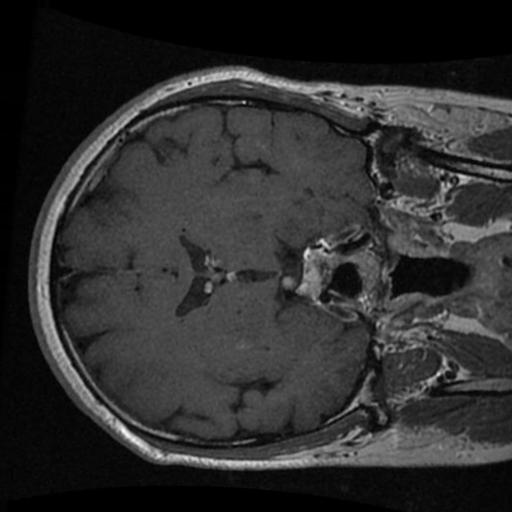
Label: brain_tumor